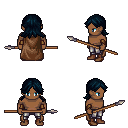
a pixel art fantasy rpg character, male body template, human, dark skin, brown cape, metal pants, raven loose hair, cloth bracers, brown shoes, spear, four views (front, back, left, right), 2x2 character sprite sheet, small pixel art, hard edges, no anti-aliasing